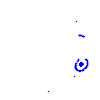
Particle: electron